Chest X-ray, PA view. Patient: 31 years old, sex F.
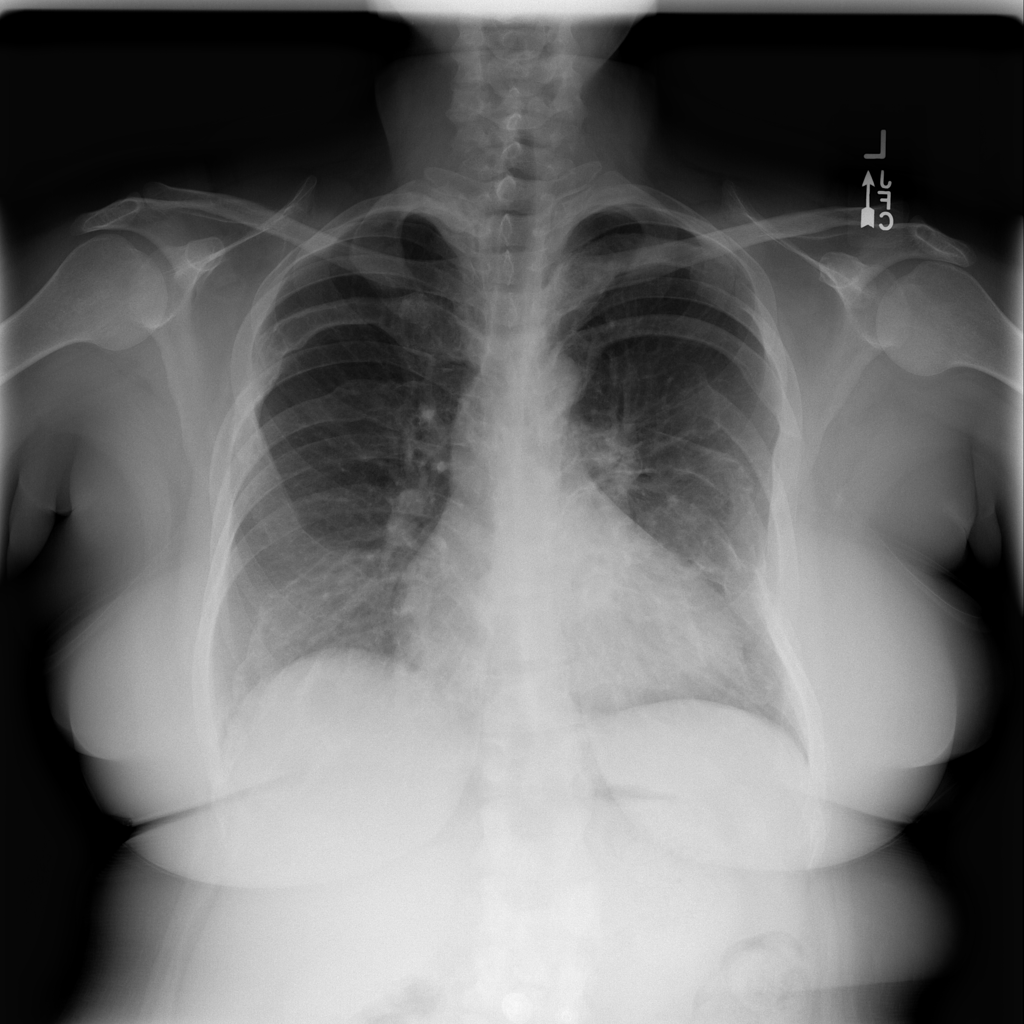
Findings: No Finding